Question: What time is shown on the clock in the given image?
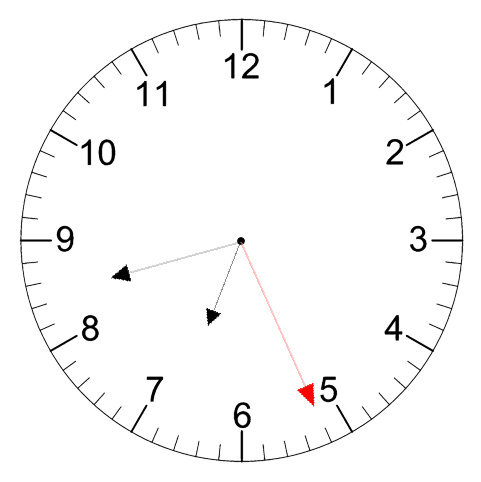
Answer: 06:42:26